Field crop: maize
Growth stage: 2
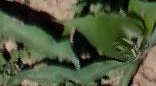
Species: maize